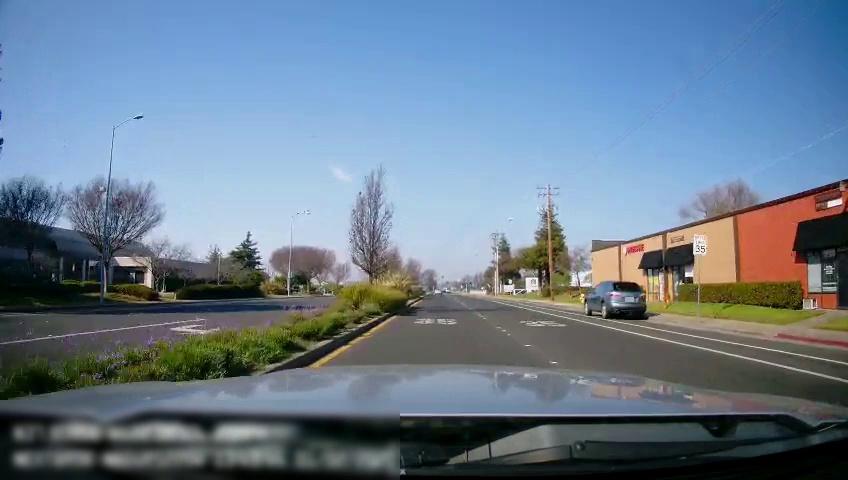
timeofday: Day
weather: Sunny
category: Drivable Space
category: Drivable Space
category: Vehicles | SUV
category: Lanes | Current Lane
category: Lanes | Current Lane
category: Lanes | Alternate Lane
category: Lanes | Alternate Lane
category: Lanes | Opposite Lane